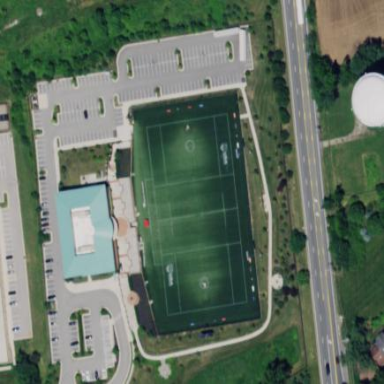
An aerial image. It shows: Multi-sport pitch with grass paver surface.